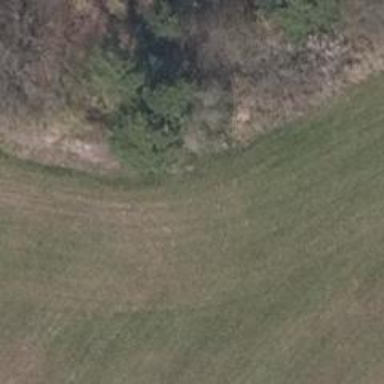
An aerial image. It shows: Shelter that serves as hunting stand.